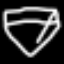
Label: diamond